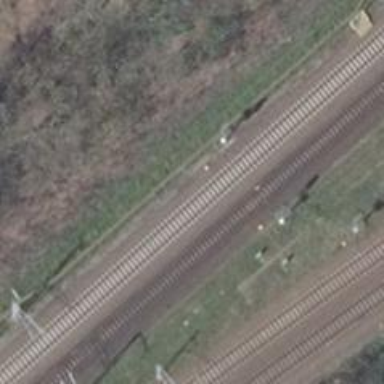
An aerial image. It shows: Railway signal.